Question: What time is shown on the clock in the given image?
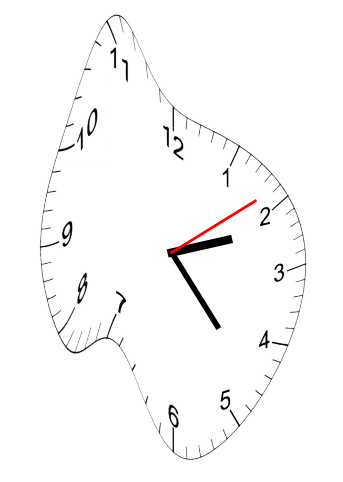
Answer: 02:23:09